Field crop: maize
Growth stage: 2
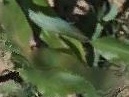
Species: maize